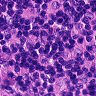
Metastatic tissue present: no